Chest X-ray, AP view. Patient: 70 years old, sex M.
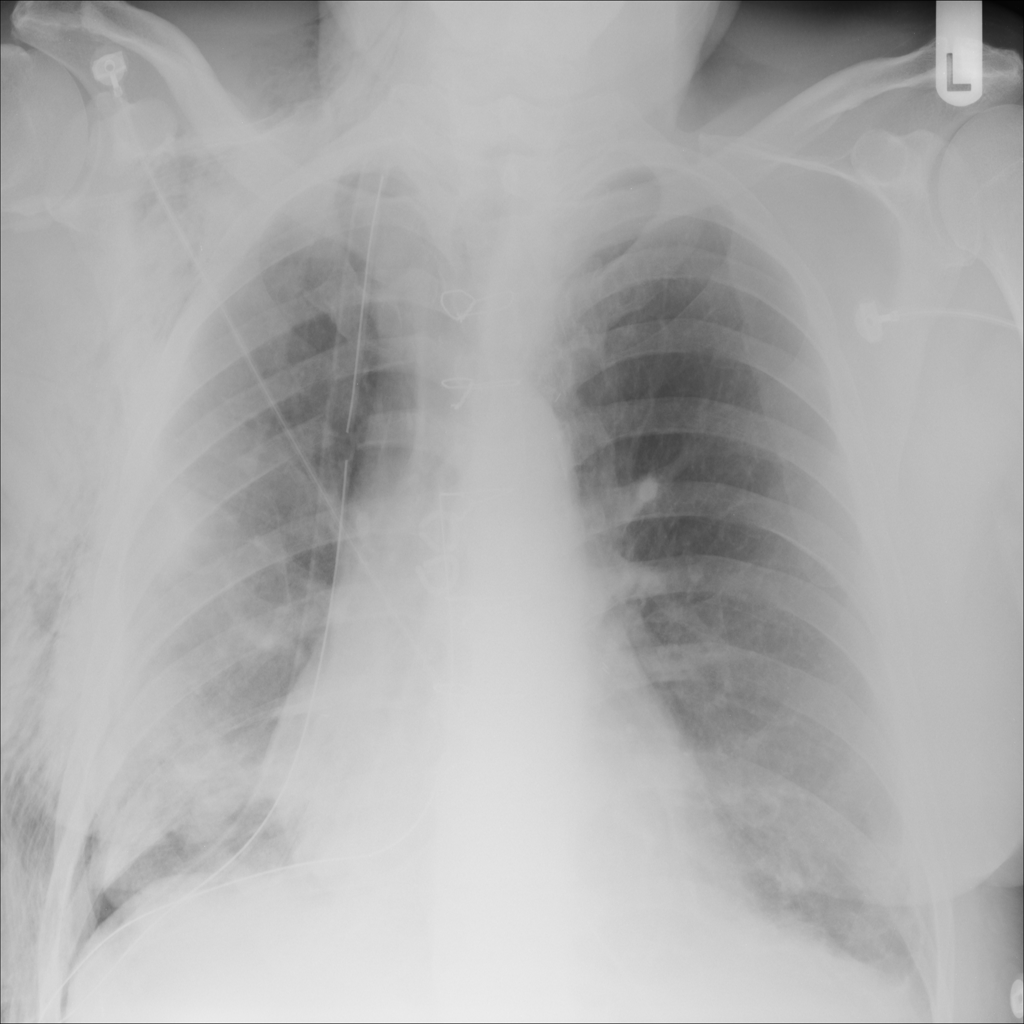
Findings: No Finding